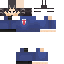
A male human skin with medium skin, wearing brown long hair dressed in a blue suit and black pants, featuring a closed mouth.